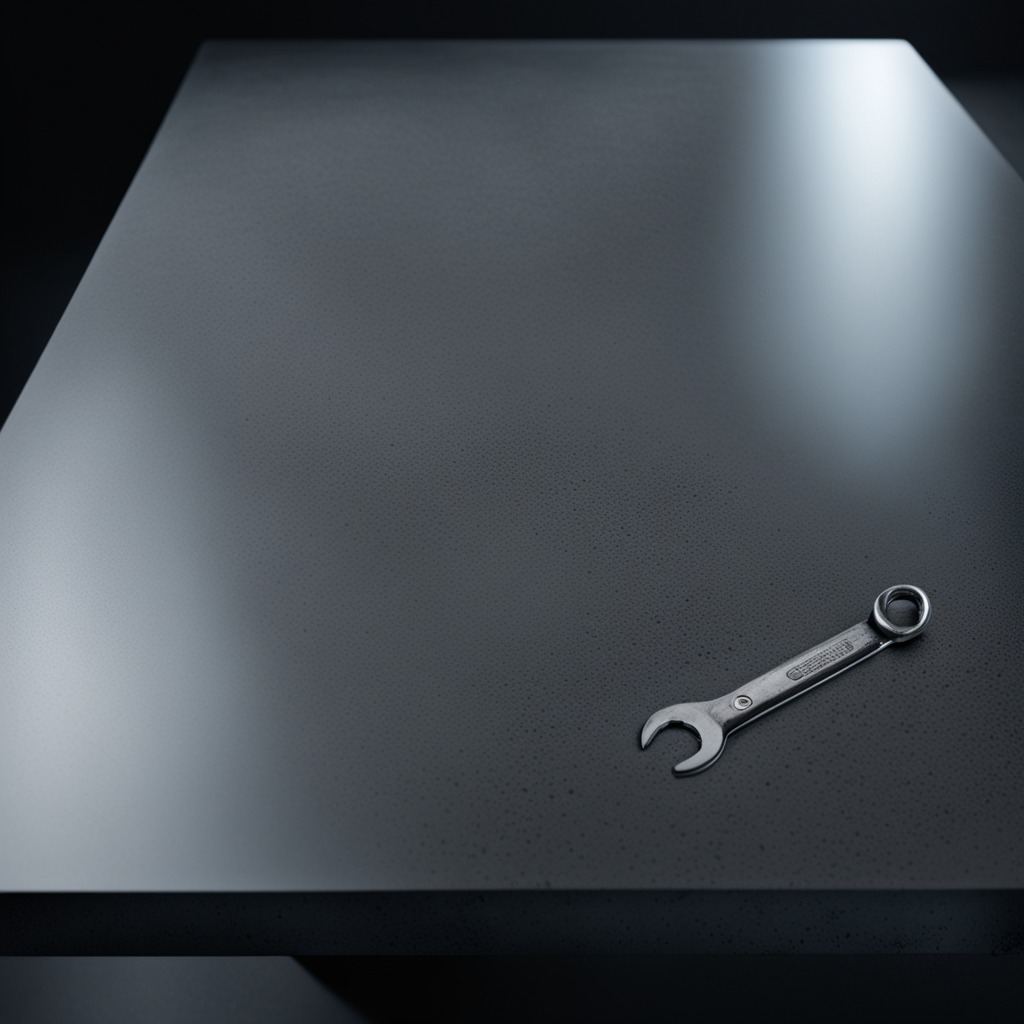
An wrench is lying on a clean granite table inside a workshop at night.